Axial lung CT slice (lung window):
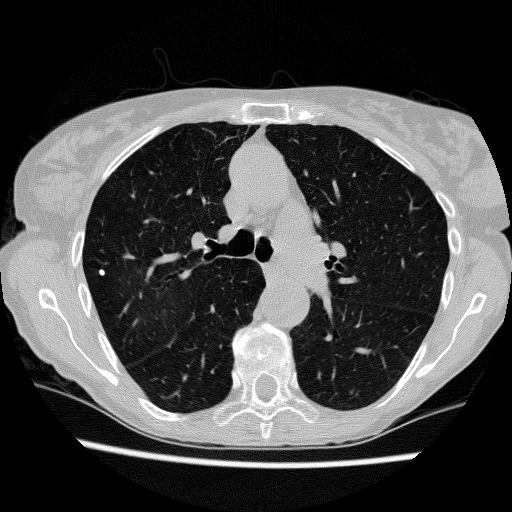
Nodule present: yes
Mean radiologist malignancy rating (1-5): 1